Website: apple
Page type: payment
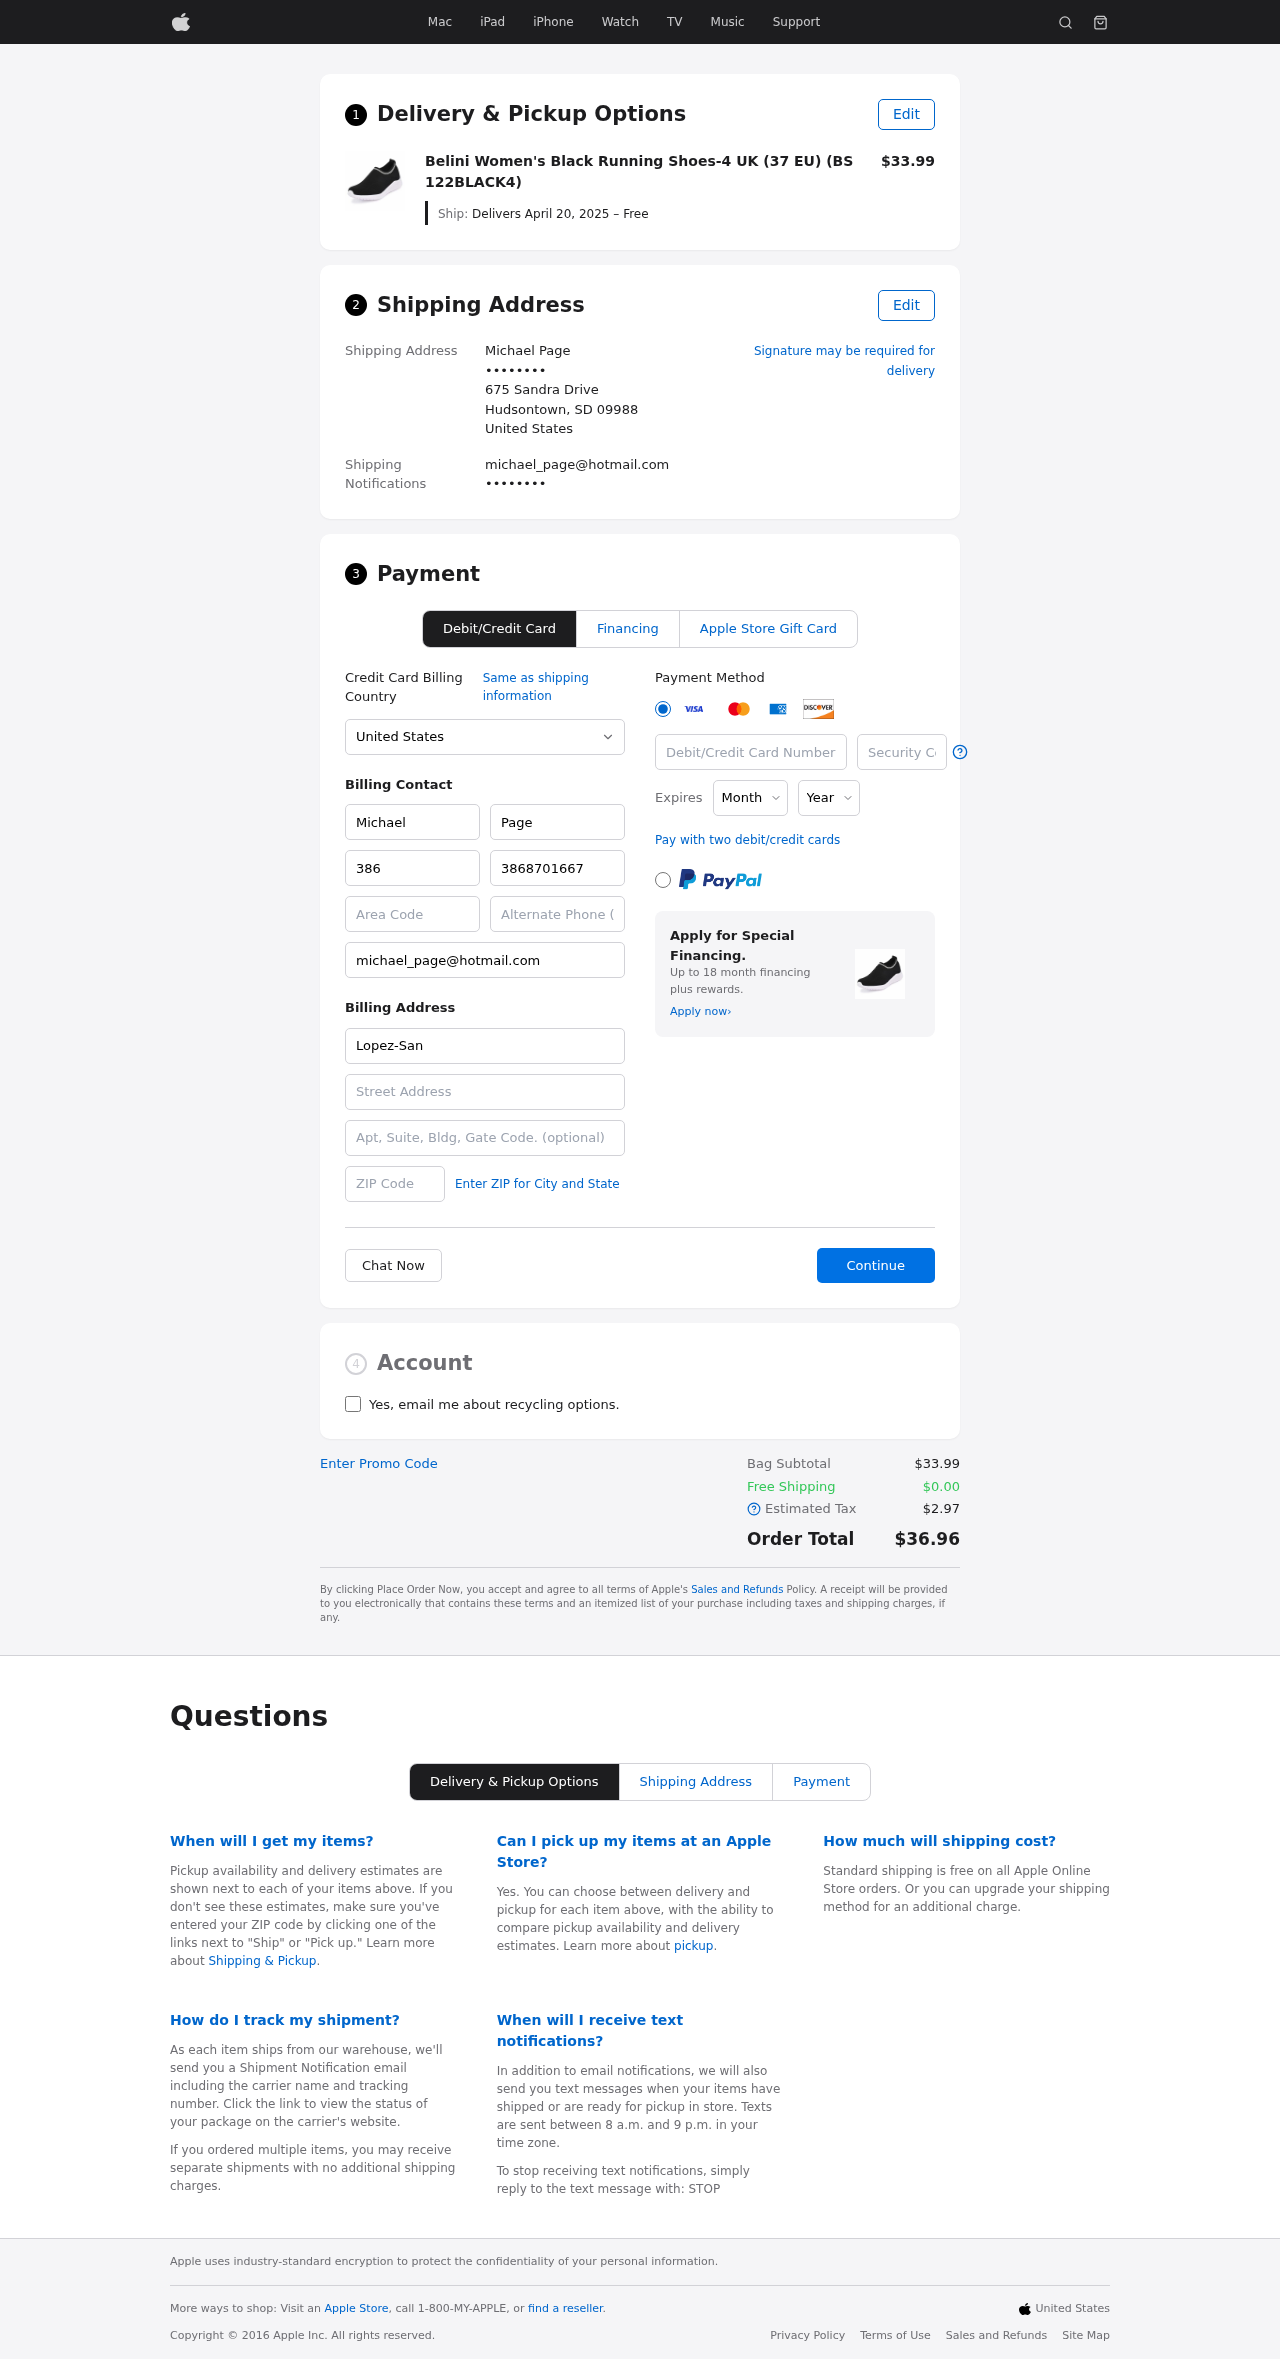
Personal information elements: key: PII_CARD_CVV
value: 701
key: PII_CARD_EXPIRY_MONTH
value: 05
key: PII_CARD_EXPIRY_YEAR
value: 28
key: PII_CARD_NUMBER
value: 4615 9188 5522 2578
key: PII_CITY_STATE_ZIP
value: Hudsontown, SD 09988
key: PII_COMPANY
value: Lopez-Sandoval
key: PII_COUNTRY
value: United States
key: PII_EMAIL
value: michael_page@hotmail.com
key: PII_EMAIL2
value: michael_page@hotmail.com
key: PII_FIRSTNAME
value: Michael
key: PII_FULLNAME
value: Michael Page
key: PII_LASTNAME
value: Page
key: PII_PHONE3
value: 3868701667
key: PII_PHONE_AREA
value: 386
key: PII_POSTCODE2
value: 75505
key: PII_SECURITY_CODE
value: ZV67
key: PII_STREET
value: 675 Sandra Drive
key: PII_STREET2
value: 9506 Elaine Manors Apt. 492
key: PII_PHONE
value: ••••••••
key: PII_PHONE2
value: ••••••••
Product elements: key: PRODUCT1_NAME
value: Belini Women's Black Running Shoes-4 UK (37 EU) (BS 122BLACK4)
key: PRODUCT1_PRICE
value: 33.99
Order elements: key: ORDER_DELIVERY_DATE
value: Delivers April 20, 2025 – Free
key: ORDER_SUBTOTAL
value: $33.99
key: ORDER_SHIPPING_COST
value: $0.00
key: ORDER_TAX
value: $2.97
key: ORDER_TOTAL
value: $36.96